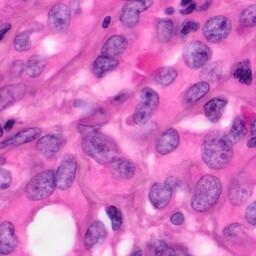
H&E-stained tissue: Pancreatic